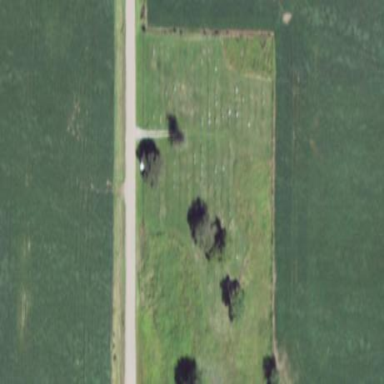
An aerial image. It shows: Cemetery.